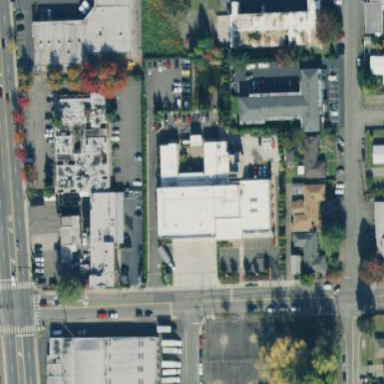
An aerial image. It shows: Fire station building serving as amenity.